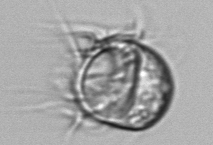
Label: Leegaardiella_ovalis